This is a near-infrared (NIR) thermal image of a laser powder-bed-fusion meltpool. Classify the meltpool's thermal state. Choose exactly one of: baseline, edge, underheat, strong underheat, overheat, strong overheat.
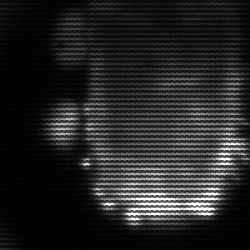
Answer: baseline